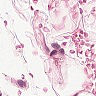
Metastatic tissue present: no